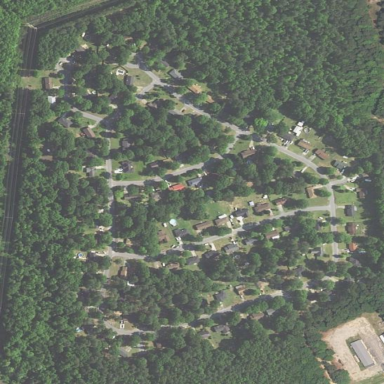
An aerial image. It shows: Single-family residential area within subdivision.